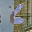
Label: 6